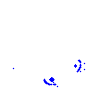
Particle: pion